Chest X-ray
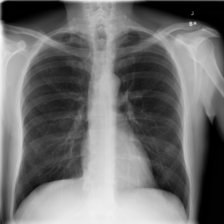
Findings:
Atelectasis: negative
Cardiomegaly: negative
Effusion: negative
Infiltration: negative
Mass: negative
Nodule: negative
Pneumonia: negative
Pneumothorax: negative
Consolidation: negative
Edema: negative
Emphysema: negative
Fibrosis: negative
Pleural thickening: negative
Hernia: negative